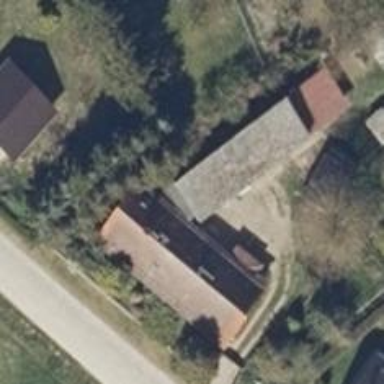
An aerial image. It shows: Gabled building.